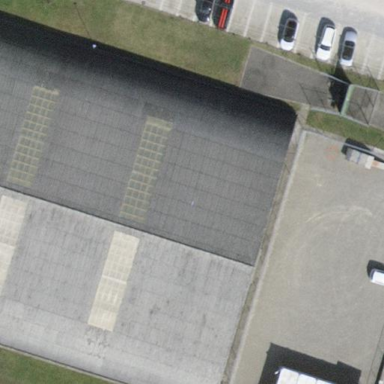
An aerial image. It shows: Tennis court in leisure pitch.